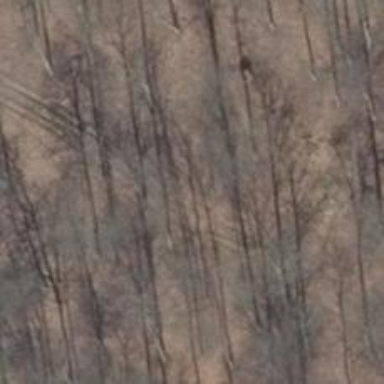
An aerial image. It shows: Hunting stand.